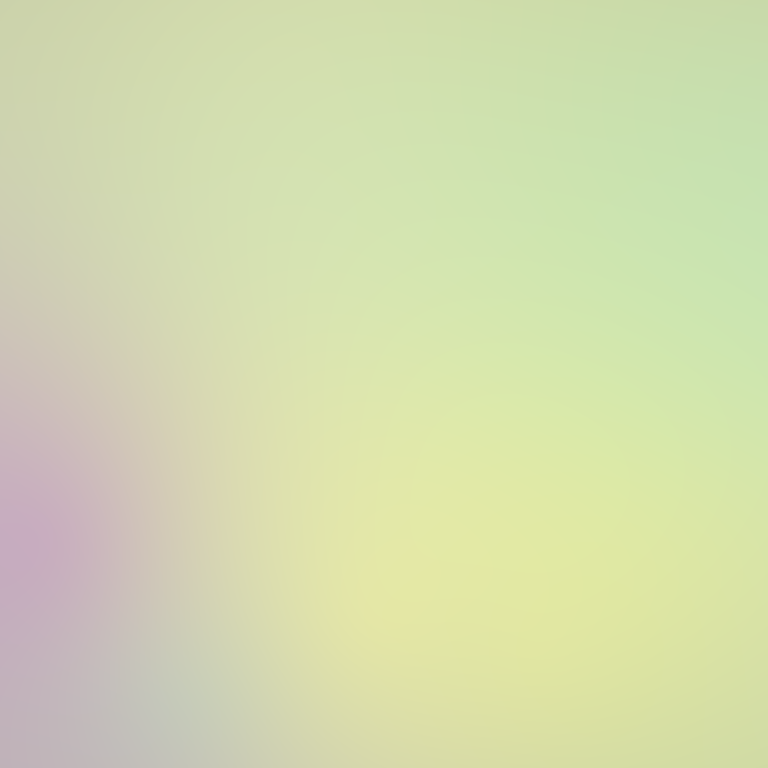
Abstract light effect, smooth gradient from soft yellow to pale lavender, serene atmosphere, diffuse light, no room, no furniture, no objects.